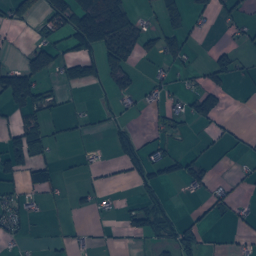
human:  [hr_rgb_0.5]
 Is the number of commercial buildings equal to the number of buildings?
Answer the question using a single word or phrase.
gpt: no

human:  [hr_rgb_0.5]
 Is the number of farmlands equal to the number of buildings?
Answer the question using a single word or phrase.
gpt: no

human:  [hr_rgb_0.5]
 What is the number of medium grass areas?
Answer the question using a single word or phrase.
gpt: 14

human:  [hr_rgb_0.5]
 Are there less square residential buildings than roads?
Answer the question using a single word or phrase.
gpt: yes

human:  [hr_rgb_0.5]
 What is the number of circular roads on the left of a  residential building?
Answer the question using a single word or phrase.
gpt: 0

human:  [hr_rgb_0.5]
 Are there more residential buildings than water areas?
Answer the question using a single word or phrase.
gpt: yes

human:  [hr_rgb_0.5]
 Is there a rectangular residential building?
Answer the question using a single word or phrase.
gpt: yes

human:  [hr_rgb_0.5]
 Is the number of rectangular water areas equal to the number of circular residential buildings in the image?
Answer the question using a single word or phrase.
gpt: no

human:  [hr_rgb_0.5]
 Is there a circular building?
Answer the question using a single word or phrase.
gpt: yes

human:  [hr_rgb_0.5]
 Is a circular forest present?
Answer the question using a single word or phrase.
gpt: no

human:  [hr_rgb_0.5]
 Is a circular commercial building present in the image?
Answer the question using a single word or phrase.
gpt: no

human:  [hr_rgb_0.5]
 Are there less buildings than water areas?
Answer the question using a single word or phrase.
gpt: no

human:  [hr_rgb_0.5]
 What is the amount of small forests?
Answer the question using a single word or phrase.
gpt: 33

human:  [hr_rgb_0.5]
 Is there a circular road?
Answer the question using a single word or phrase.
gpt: no

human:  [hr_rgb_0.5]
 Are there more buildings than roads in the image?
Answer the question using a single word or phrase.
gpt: yes

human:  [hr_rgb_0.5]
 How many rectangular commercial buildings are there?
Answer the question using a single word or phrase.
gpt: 0

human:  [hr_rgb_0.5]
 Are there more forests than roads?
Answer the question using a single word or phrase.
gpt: yes

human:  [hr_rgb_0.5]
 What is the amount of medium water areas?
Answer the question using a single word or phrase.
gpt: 7

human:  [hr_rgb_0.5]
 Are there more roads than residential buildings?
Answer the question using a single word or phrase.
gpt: no

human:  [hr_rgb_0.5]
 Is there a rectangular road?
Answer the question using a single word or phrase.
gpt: no

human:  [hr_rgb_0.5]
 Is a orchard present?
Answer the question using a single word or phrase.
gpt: yes

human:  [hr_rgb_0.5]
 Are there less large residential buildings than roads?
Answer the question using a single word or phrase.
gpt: yes

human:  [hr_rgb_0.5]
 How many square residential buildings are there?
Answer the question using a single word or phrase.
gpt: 4

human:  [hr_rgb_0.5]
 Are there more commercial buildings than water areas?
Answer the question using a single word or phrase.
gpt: no

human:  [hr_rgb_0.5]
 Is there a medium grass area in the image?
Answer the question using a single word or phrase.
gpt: yes

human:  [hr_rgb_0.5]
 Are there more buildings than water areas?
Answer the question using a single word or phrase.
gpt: yes

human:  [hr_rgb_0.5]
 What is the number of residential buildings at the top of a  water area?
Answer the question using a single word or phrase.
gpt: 192

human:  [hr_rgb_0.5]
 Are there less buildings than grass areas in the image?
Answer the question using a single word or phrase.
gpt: no

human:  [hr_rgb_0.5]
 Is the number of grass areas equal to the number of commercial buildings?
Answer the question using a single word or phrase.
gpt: no

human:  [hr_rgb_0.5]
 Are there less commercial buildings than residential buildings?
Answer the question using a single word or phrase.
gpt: yes

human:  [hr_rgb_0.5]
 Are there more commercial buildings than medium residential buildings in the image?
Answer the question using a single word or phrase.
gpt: no

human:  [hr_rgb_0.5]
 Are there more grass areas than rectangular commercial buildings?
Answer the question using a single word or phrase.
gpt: yes

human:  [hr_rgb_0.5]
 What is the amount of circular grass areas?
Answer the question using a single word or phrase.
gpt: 0

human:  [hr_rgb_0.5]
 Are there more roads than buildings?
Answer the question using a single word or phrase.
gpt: no

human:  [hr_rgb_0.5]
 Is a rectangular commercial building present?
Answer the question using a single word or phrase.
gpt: no

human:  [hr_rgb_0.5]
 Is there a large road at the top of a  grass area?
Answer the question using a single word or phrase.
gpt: no

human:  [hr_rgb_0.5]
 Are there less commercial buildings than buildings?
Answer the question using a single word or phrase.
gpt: yes